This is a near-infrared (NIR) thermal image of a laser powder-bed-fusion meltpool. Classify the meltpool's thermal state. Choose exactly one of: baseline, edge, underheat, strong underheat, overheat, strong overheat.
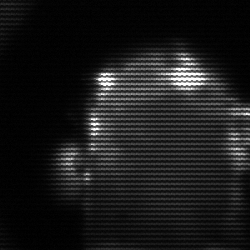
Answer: baseline